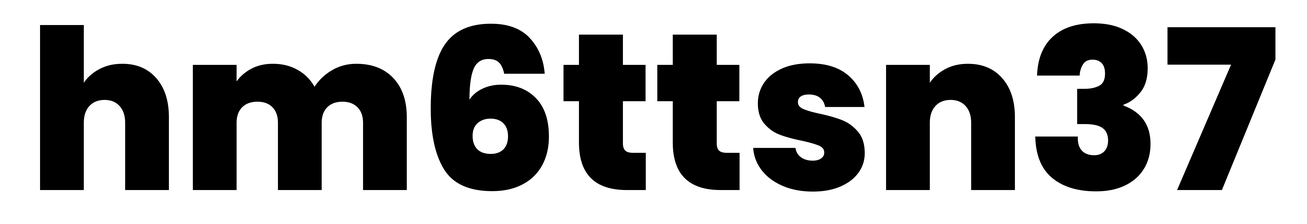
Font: Poppins-ExtraBold